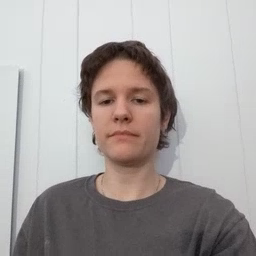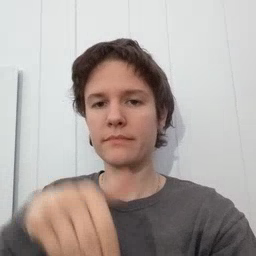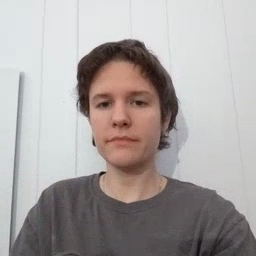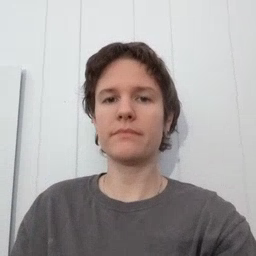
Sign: night